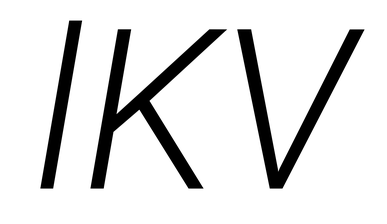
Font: Roboto-Italic_Light_Italic